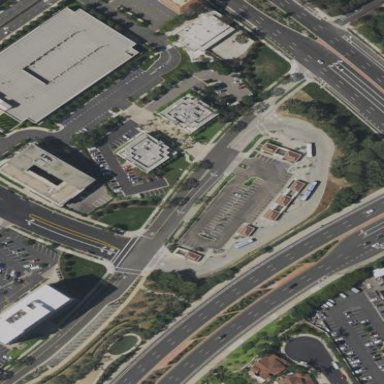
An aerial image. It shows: Parking area with asphalt surface designed for park and ride use.